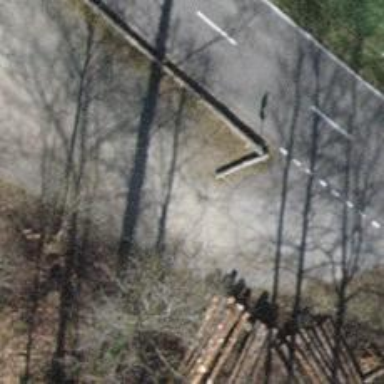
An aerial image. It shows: Service road with pebblestone surface.